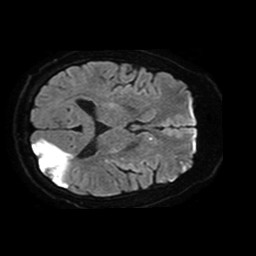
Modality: TRACE
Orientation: axial
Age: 38
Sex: male
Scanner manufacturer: philips
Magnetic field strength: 1.5 T
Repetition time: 3.844 s
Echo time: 0.09719 s